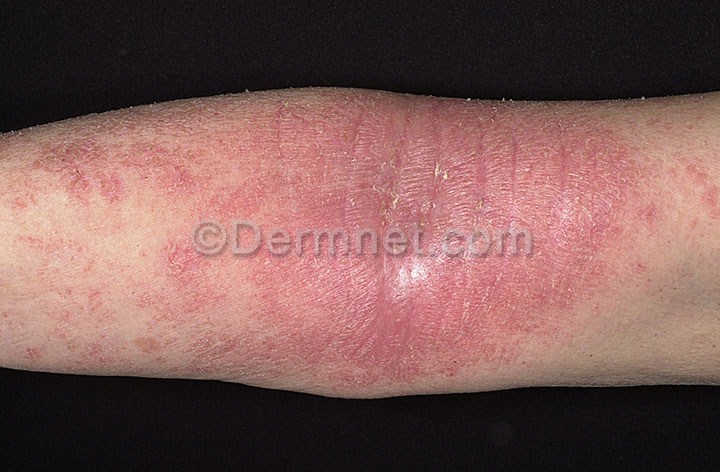
Disease: Atopic Dermatitis Photos